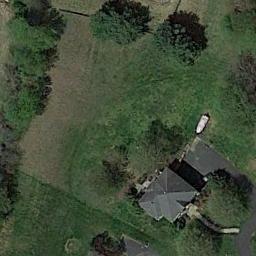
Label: sparse_residential